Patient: sex F, age 28
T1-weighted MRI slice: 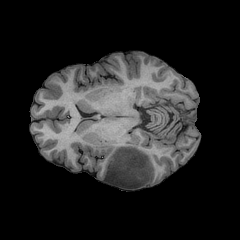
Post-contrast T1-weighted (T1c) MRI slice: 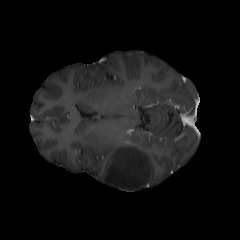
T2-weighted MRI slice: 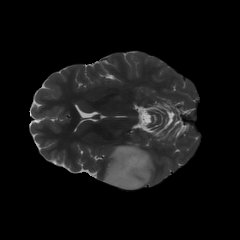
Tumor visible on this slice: yes
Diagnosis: Astrocytoma, IDH-mutant
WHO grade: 2